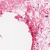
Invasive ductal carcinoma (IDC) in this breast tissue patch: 0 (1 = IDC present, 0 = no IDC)